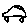
Label: car